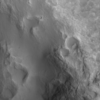
Label: not_dusty